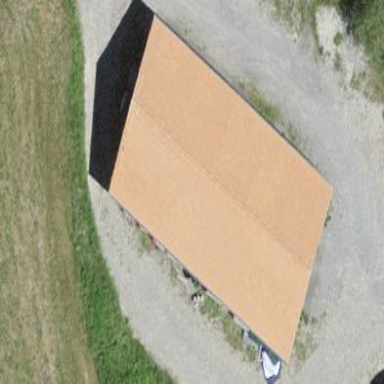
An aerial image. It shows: Rural barn.